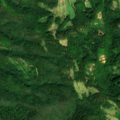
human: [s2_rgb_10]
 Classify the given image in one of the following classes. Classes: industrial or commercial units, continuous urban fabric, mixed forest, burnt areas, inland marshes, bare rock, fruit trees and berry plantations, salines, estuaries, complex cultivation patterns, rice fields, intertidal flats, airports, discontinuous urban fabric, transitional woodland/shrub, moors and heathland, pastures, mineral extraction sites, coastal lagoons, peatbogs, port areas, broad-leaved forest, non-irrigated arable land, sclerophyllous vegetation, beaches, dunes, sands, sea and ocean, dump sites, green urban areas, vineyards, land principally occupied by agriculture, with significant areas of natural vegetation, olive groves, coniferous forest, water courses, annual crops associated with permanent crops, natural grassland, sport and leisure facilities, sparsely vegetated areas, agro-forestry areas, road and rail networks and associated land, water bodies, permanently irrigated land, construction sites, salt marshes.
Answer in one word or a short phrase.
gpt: land principally occupied by agriculture, with significant areas of natural vegetation, broad-leaved forest, transitional woodland/shrub